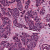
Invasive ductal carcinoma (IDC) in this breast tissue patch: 0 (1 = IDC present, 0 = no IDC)